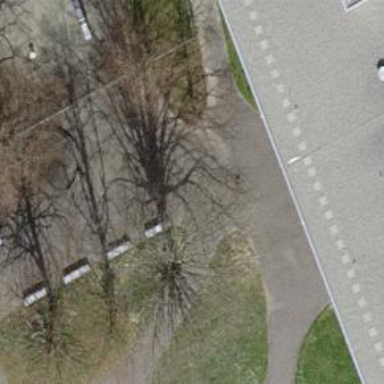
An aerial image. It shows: Bench with nearby trash receptacle.